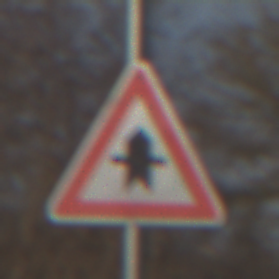
Verkehrszeichen: Vorfahrt
Umgebung: Outdoor, Nature
Tageszeit: MorningAfternoon
Wetter: PartlyCloudy
Licht: Natural
Jahreszeit: NotSpecified
Kontrast: HighContrast